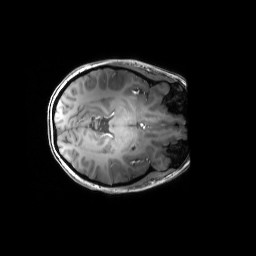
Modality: T1w
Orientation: axial
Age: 26
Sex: female
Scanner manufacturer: siemens
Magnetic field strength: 6.98 T
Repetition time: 2.37 s
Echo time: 0.00231 s